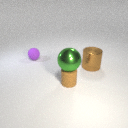
large green metal sphere above small brown rubber cylinder